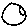
Label: moon